Question: i'm a newbie in Kafka. I've been testing Kafka for sending messages.
This is my situation, now.
add.java in my local VM is sending messages to kafka in my local VM regularly.
relay.java in another server is polling from kafka in my local VM and producing to kafka in another server.
While I was sending messages from kafka in my local VM to kafka in another server,
I pulled LAN cable out from my lap top. Few seconds later, I connected LAN cable to it again.
And then I found that some messages were lost while LAN cable was disconnected.

However, When the network is reconnected, I want to get all messages which are in disconnection without
missing.
Are there any suggestions?
Any help would be highly appreciated.
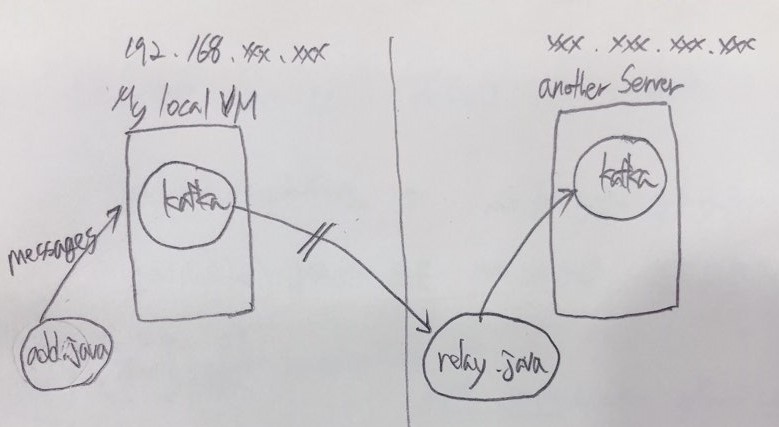
Answer: First of all, I suggest you use MirrorMaker (1 or 2) because it supports exactly this use case of consuming and producing to another cluster.
Secondly, 'add.java' should not be dropping messages if your LAN is disconnected.
Whether you end up with dropped messages on the way from 'relay.java' depends on your consumer and producer settings within there. For example, you should definitely disable auto offset commits and only commit after you have gotten a completion event and acknowledgement from its producer action. This will result in delivery.
You can find multiple posts about <URL>